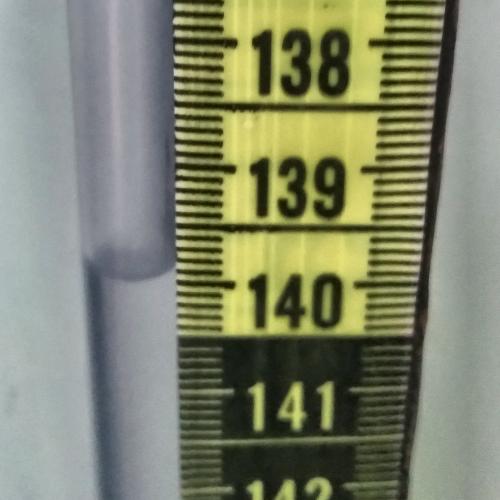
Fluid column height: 139.9 cm